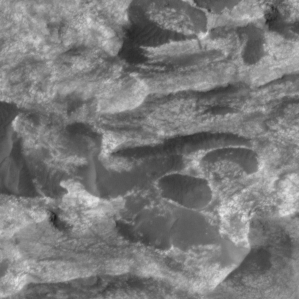
Label: non_frost